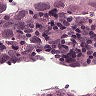
Metastatic tissue present: yes